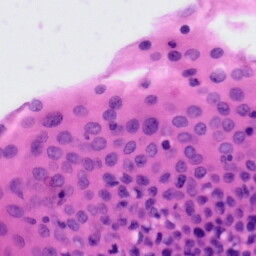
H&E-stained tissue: Tonsil